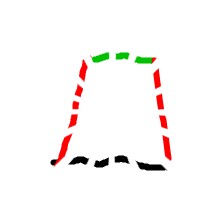
Shape: trapezoid